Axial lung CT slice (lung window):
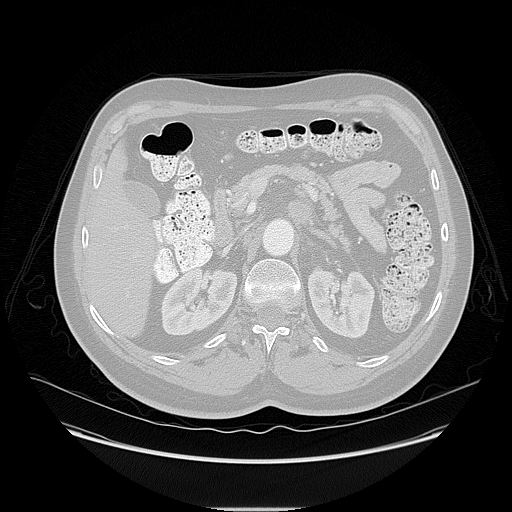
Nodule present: no